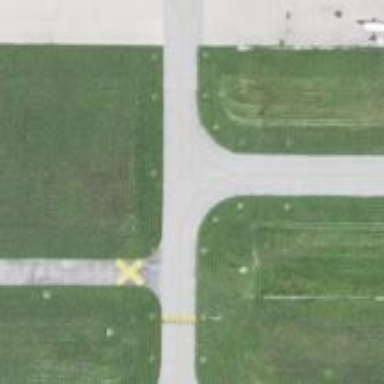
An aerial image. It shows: View of taxiway at the airport.